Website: apple
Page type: address-validator
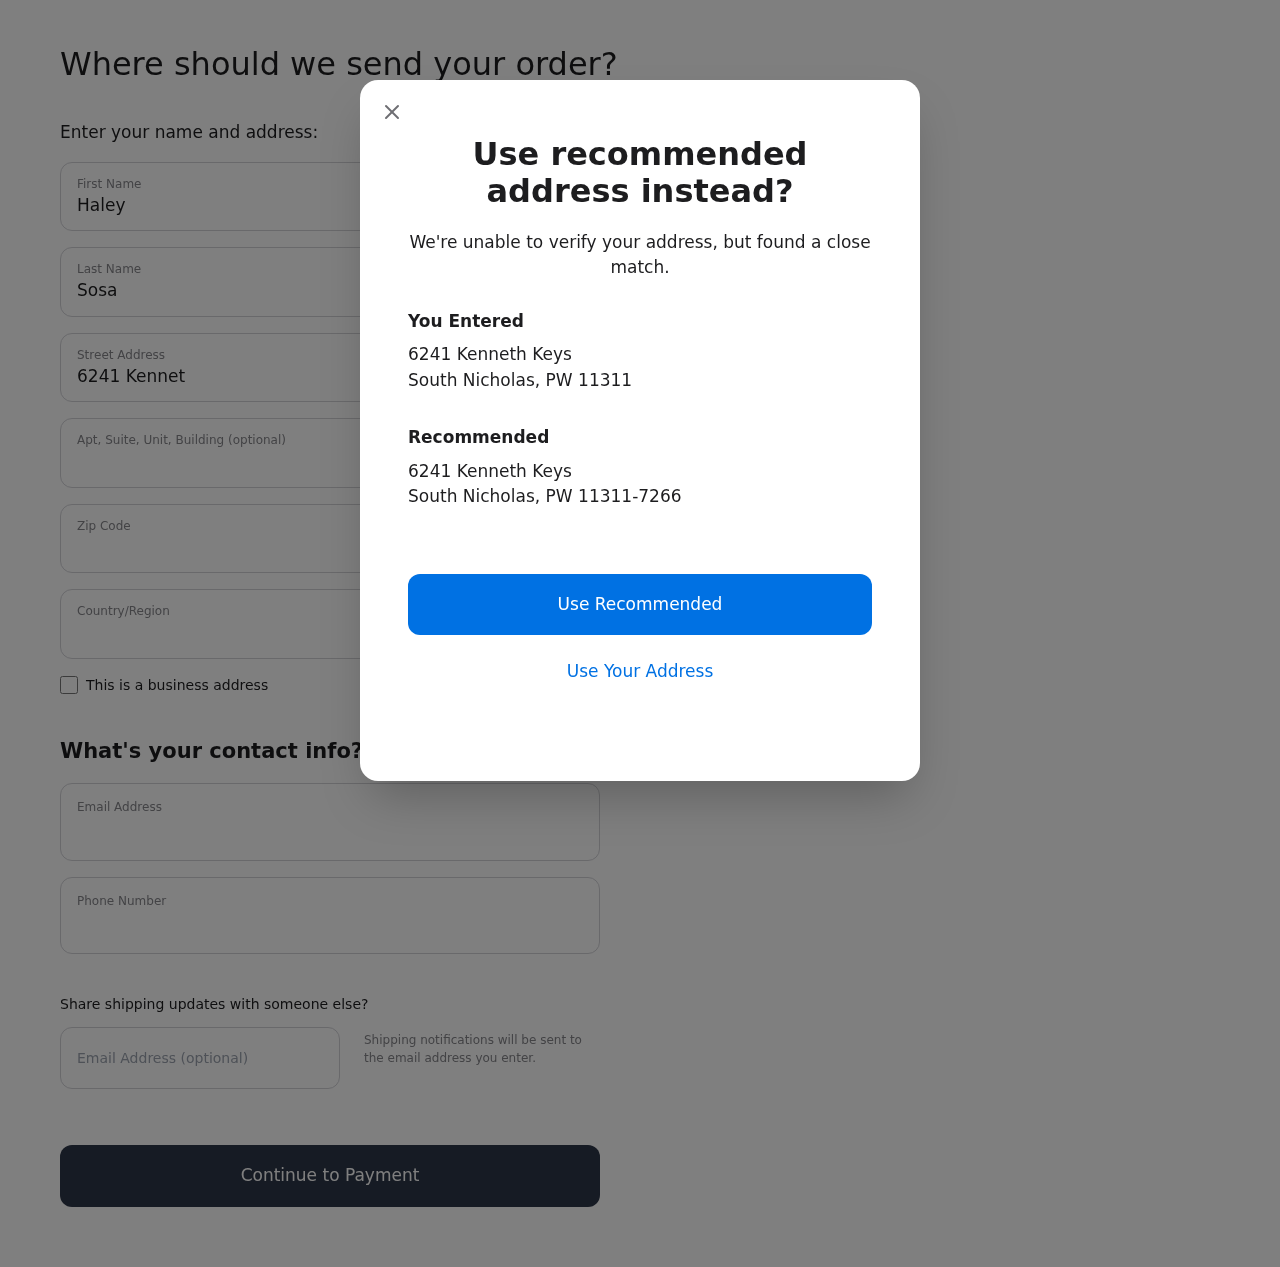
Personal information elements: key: PII_CITY
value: South Nicholas
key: PII_COUNTRY
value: United States
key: PII_EMAIL
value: haley_sosa@yahoo.com
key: PII_FIRSTNAME
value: Haley
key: PII_GIFT_EMAIL
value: tylergutierrez@yahoo.com
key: PII_LASTNAME
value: Sosa
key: PII_PHONE
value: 7746296863
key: PII_POSTCODE
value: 11311
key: PII_POSTCODE_FULL
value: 11311-7266
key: PII_STATE_ABBR
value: PW
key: PII_STREET
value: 6241 Kenneth Keys
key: PII_STREET2
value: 6241 Kenneth Keys
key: PII_STREET2
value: Suite 836
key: PII_CITY2
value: South Nicholas
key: PII_STATE_ABBR2
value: PW